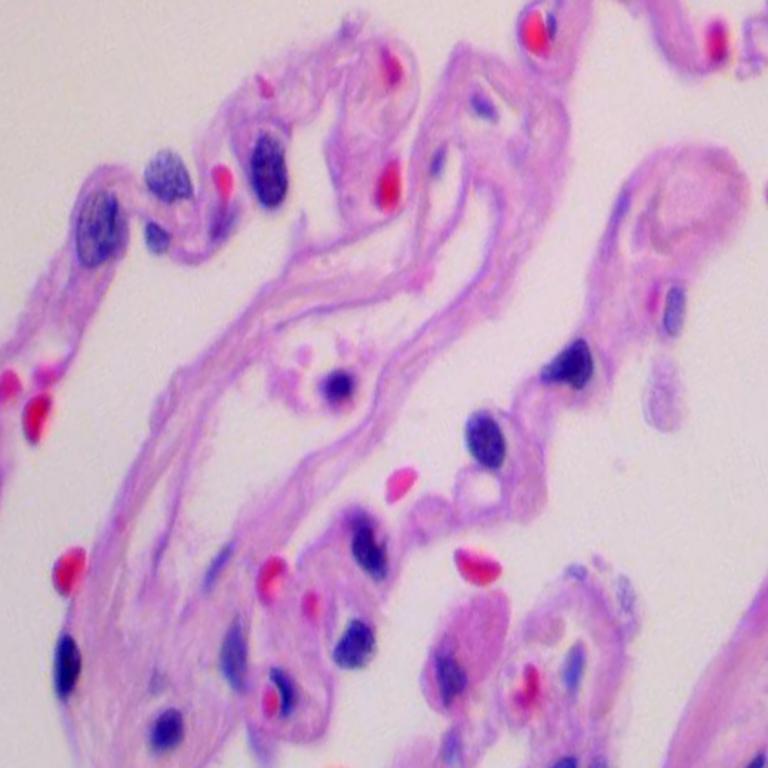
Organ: lung
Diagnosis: benign